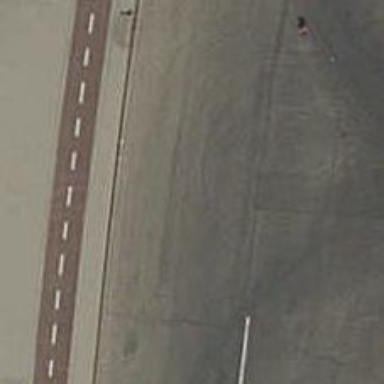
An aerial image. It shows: Road with traffic signals.